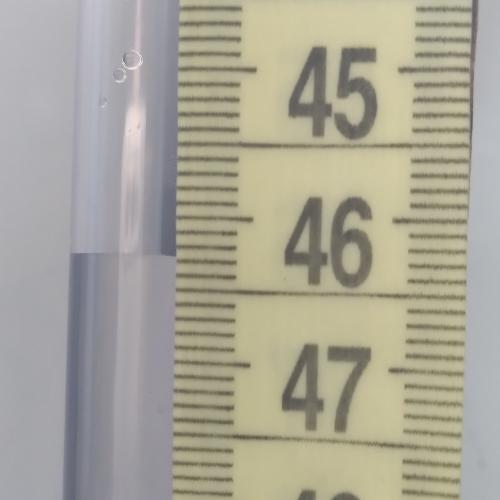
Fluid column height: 46.3 cm